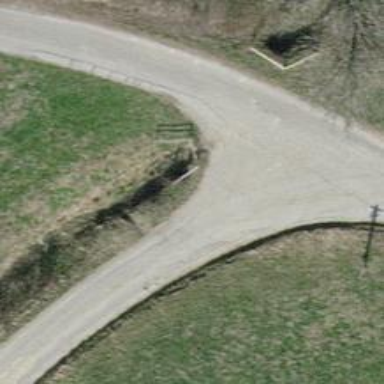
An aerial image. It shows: Culvert tunnel.